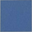
Piece: xx